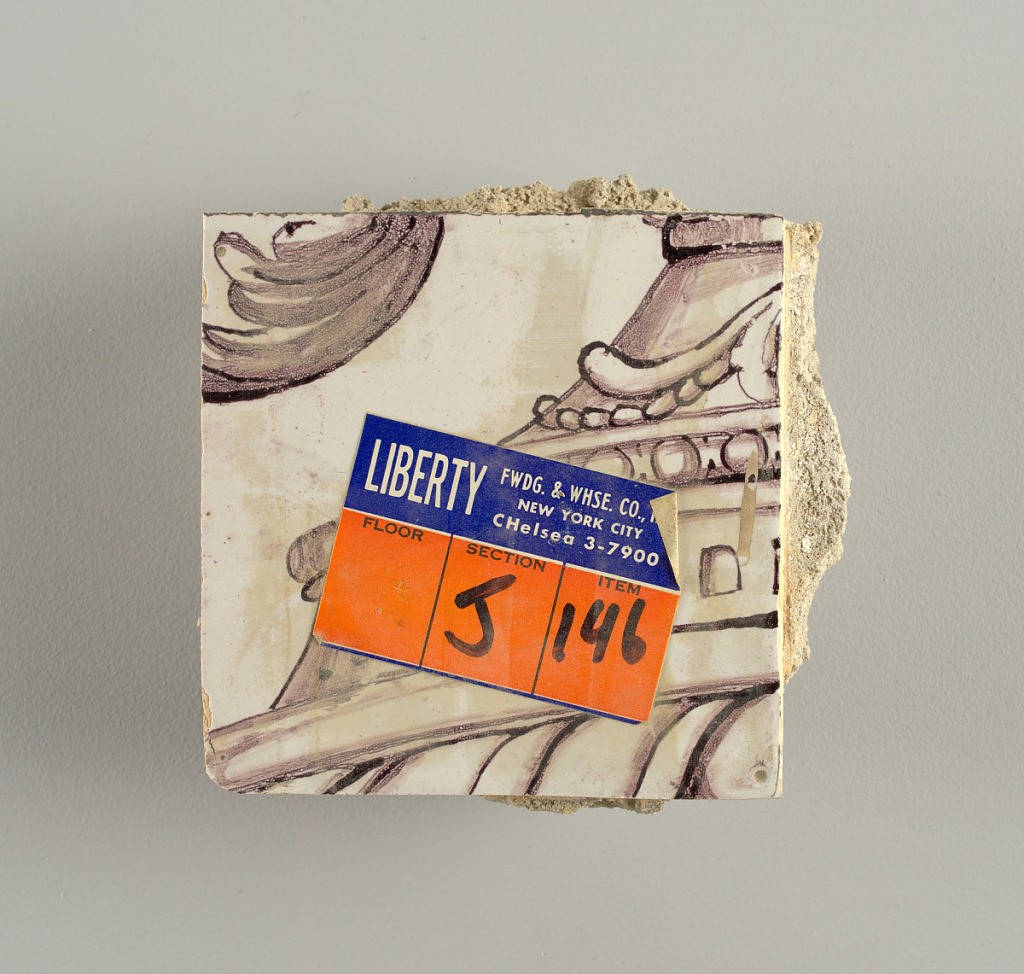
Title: Wall facing
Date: ca. 1725
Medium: tin-glazed earthenware, underglaze
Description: Two vertical rectangles, twenty-three tiles high.  A) Nine tiles wide at top; seven tiles wide at bottom.  B) Ten and one-half tiles wide.

Arabesque design of foliage.  A) with centered figure of Justice under a canopy.  B) with centered urn.